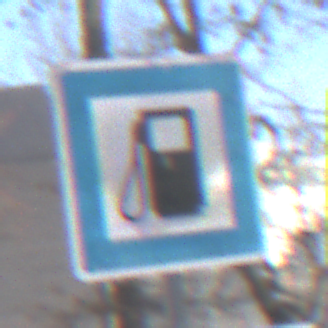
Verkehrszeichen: Tankstelle
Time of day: MorningAfternoon
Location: Outdoor (Special)
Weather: Clear
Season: Winter
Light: Natural